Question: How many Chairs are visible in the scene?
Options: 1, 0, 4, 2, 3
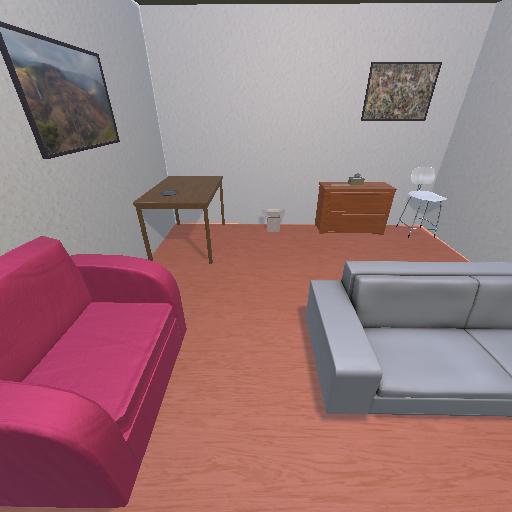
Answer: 1